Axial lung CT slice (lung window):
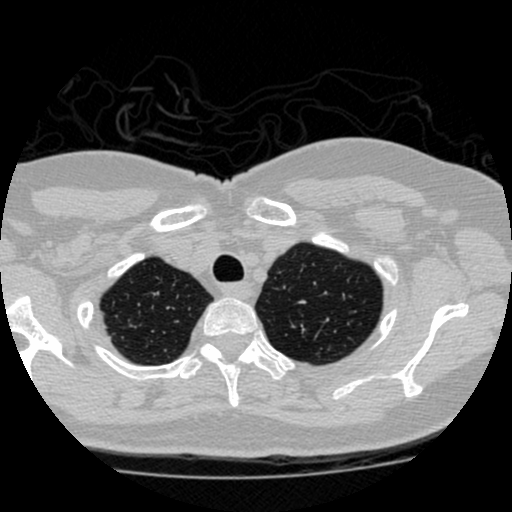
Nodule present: no